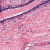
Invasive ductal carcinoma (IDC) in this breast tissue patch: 0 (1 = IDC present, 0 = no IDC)